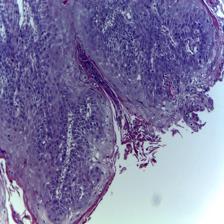
Diagnosis: OSCC